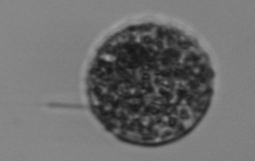
Label: Vicicitus_globosus